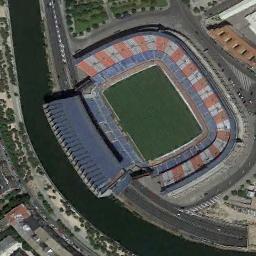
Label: stadium